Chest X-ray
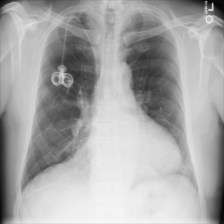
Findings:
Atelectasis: negative
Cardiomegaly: negative
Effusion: negative
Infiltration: negative
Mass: negative
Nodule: negative
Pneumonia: negative
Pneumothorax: negative
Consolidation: negative
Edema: negative
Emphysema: negative
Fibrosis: negative
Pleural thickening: negative
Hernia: negative